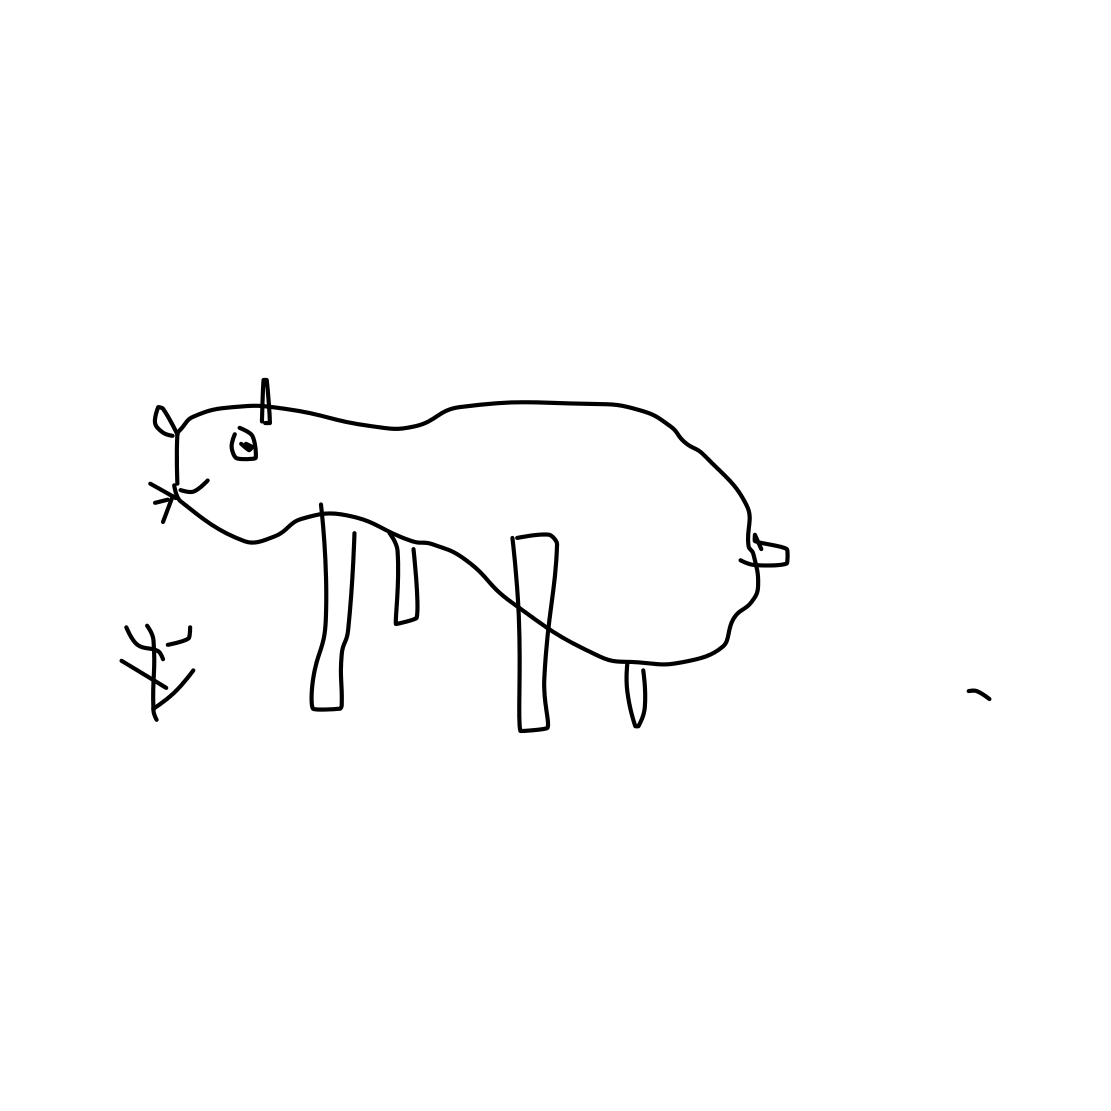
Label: sheep